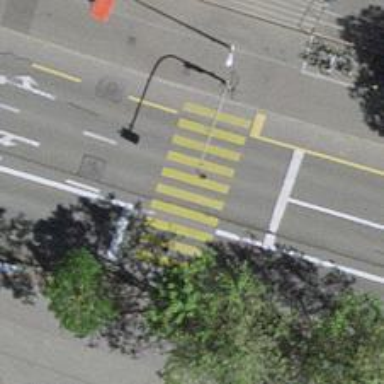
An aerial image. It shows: Footway with asphalt surface and crossing.